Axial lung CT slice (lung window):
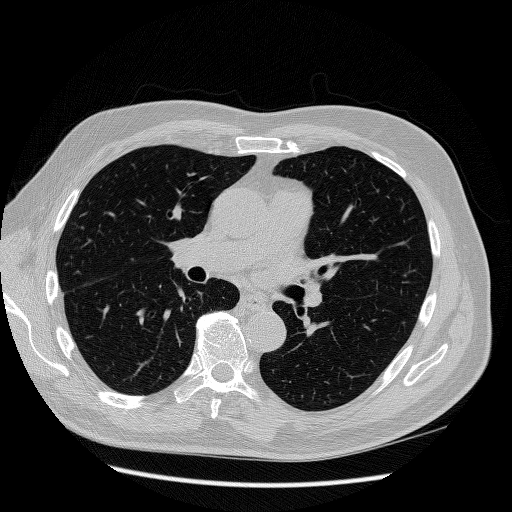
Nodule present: no